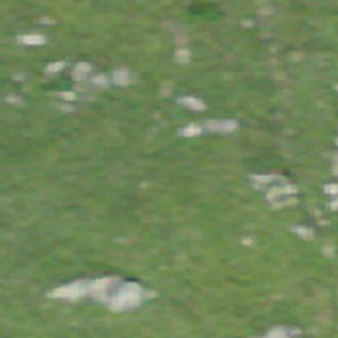
Label: other